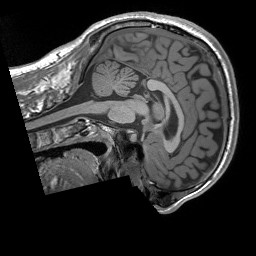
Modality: T1w
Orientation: sagittal
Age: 23
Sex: male
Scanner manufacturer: siemens
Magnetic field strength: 3 T
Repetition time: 1.9 s
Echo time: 0.00252 s